Question: From this page: <URL>

1. Why is fget=lambda self: self.getNumberOfColumns() used? I understand that this is to be able to use Matrix().numberOfColumns (as an attribute), but what is really happening here?
2. Why can't we do fget=self.getNumberOfColumns() instead of using the lambda function?
I am having a hard time understanding this. Can someone please explain?
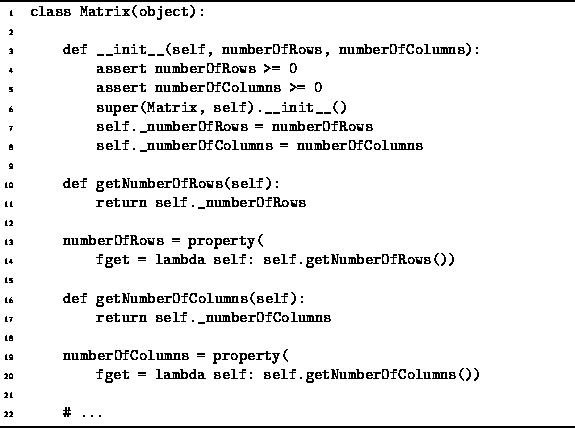
Answer: You can't do 'fget=self.getNumberOfColumns' because 'self' isn't declared in the class scope.
However, the 'lambda' isn't necessary; you can write it as
'''
numberOfRows = property(fget=getNumberOfRows)
'''
or, even better:
'''
@property
def numberOfRows(self):
return self._numberOfRows
'''
without the need for an explicit getter, 'property' call and assignment.